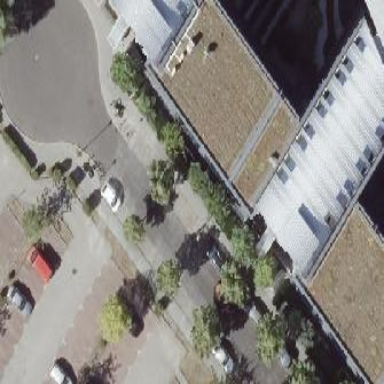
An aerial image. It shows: Street side parking area.